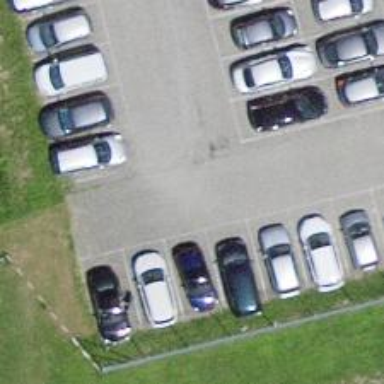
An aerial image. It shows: Parking aisle designated as service road.